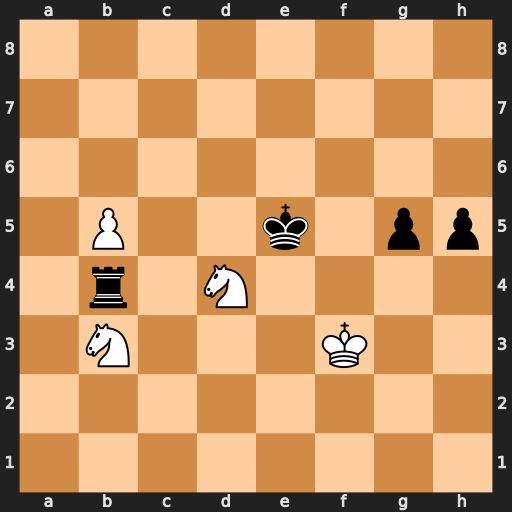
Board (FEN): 8/8/8/1P2k1pp/1r1N4/1N3K2/8/8
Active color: w
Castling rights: -
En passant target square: -
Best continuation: Nc6+ Kd6 Nxb4